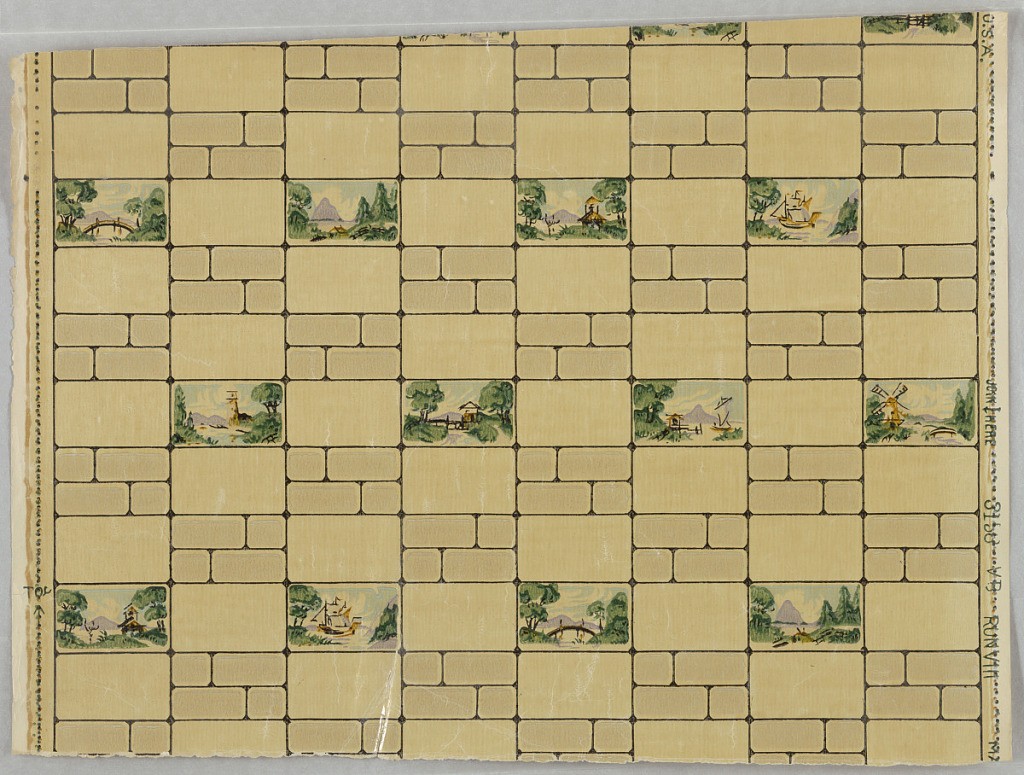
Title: Sidewall
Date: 1890–1920
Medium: Machine-printed paper, varnish
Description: Sanitary paper depicting eight different landscape views, in tile format.  The landscapes are printed in color and alternate with rows of yellow bricks .